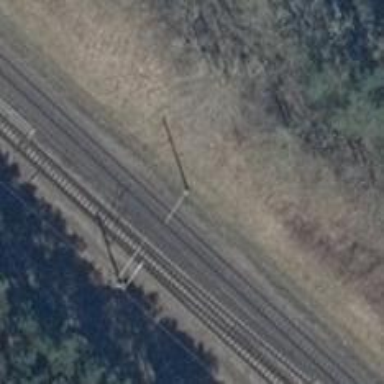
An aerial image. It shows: Railway track with contact lines for electrification.